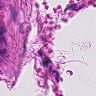
Metastatic tissue present: no